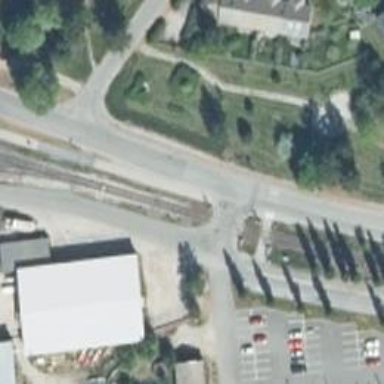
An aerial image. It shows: Level crossing with lights and saltire markings.